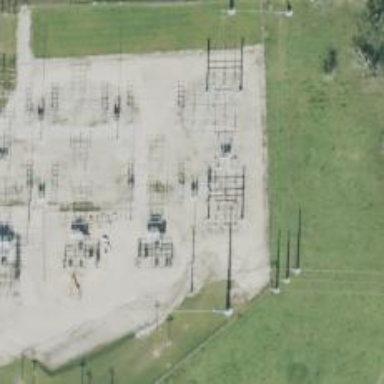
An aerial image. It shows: Switch for power supply.